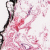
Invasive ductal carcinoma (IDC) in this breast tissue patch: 0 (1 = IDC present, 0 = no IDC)